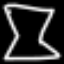
Label: hourglass